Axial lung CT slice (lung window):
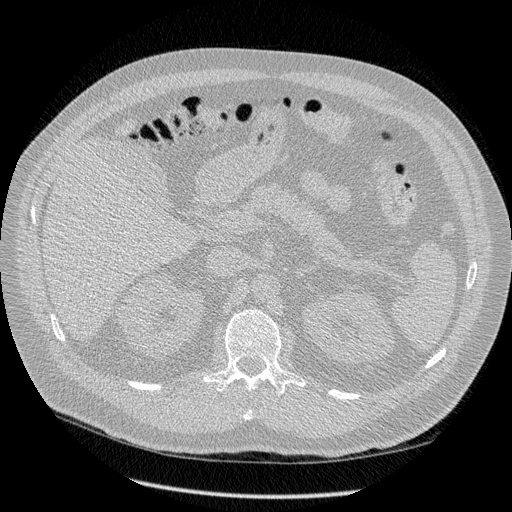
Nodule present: no